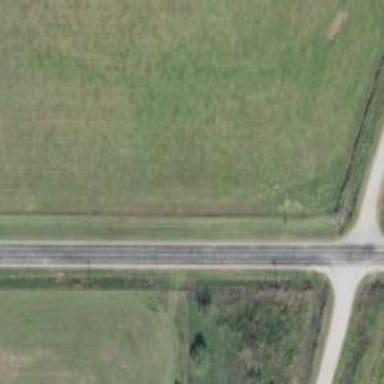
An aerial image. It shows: Secondary road.